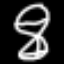
Label: hourglass